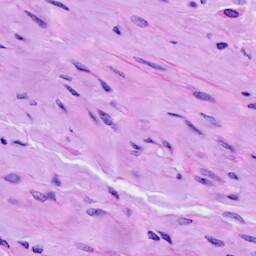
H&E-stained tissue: Cervix